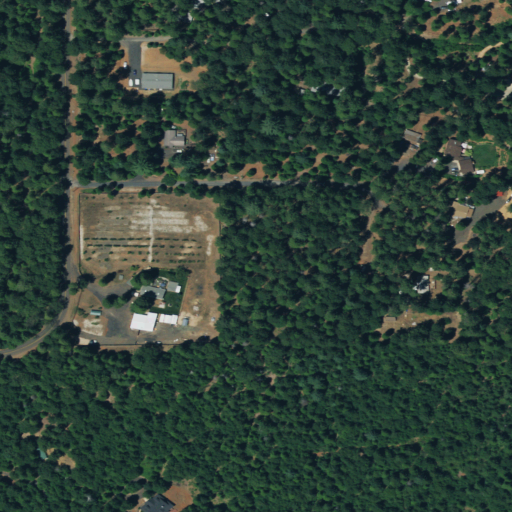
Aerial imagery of mountain in California named Nimshew Ridge containing evergreen forest, open development, shrub, and low intensity development